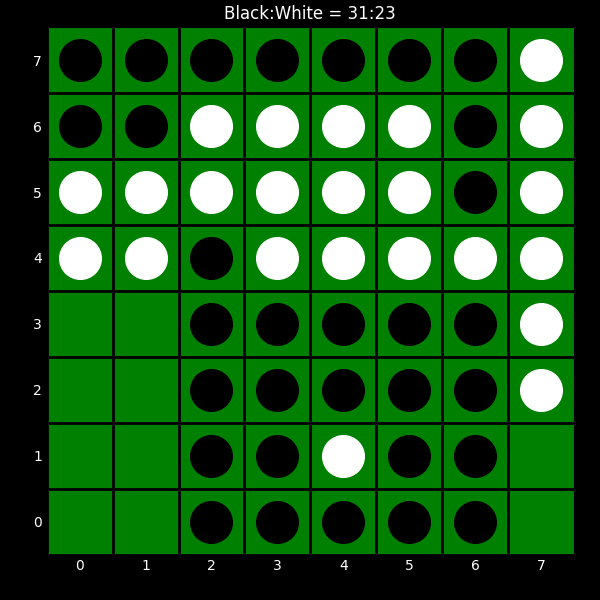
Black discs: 31
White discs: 23